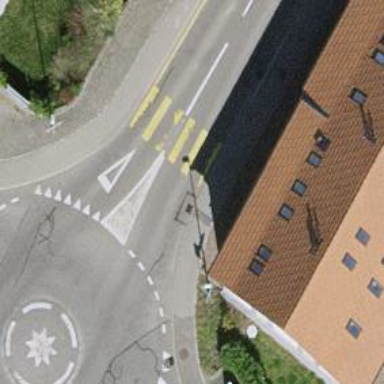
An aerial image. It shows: Zebra crossing on the road.